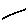
Label: line